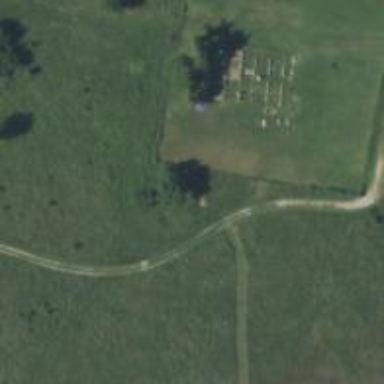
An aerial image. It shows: Cemetery.